Field crop: maize
Growth stage: 1
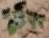
Species: chenopodium